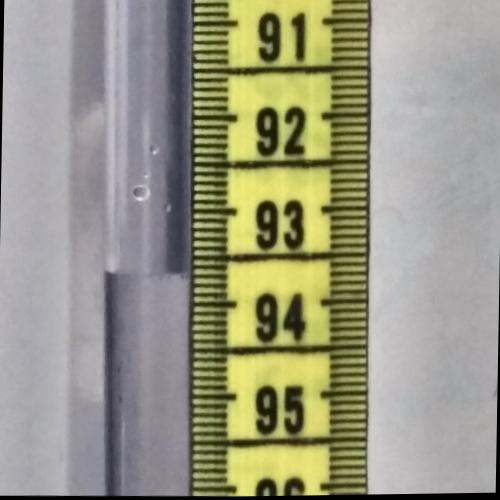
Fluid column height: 93.7 cm